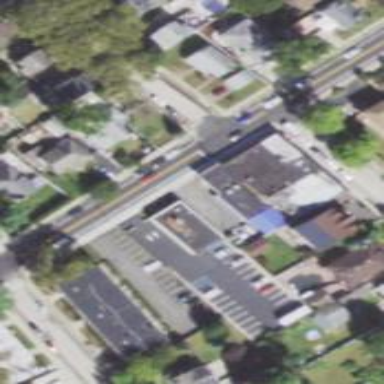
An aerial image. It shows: Clinic.